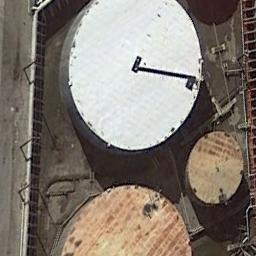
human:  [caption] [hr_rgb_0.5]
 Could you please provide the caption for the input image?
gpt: There are three storage tanks of different sizes .

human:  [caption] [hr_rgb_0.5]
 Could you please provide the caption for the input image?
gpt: There are three storage tanks on the bare land .

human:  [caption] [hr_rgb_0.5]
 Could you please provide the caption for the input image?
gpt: There are three neatly arranged large oil storage tanks in the factory .

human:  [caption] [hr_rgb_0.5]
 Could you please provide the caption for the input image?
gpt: There are seven white storage tanks and a dozen black storage tanks on the lawn .

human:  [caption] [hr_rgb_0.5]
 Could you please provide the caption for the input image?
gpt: There are three storage tanks of different sizes .